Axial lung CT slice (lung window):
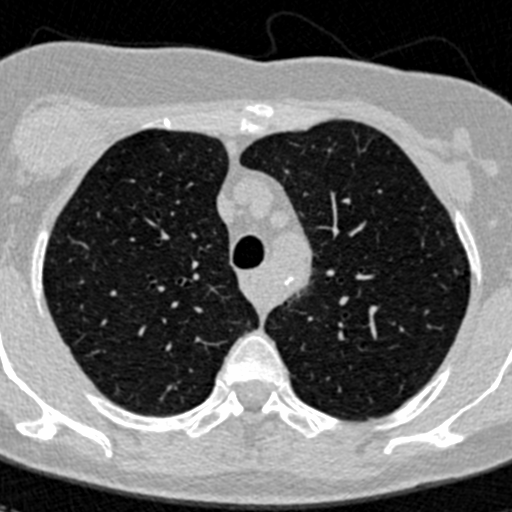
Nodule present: no